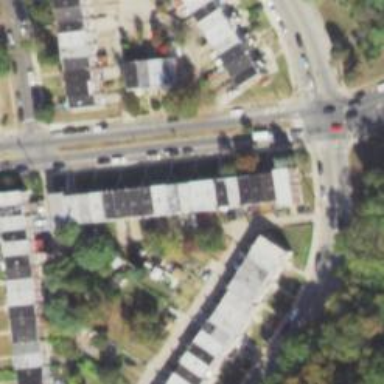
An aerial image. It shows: Alley classified as service road.